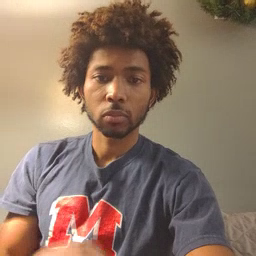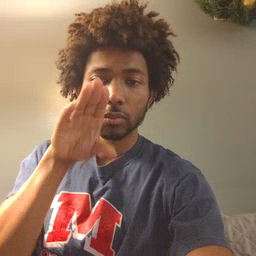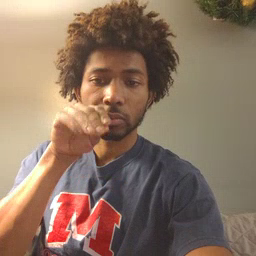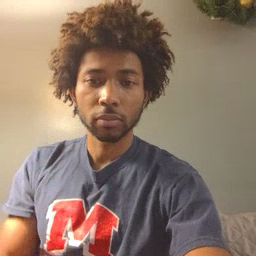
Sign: goose